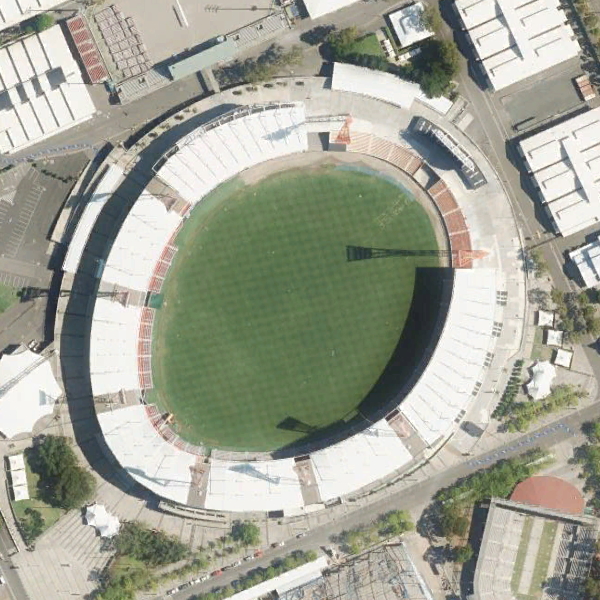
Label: Stadium